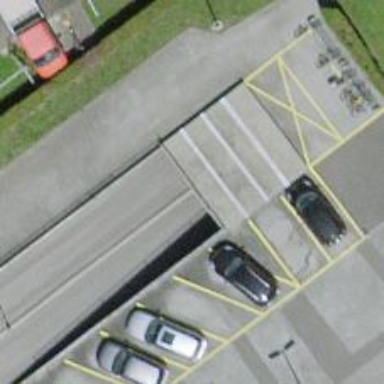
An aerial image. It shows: Parking area.